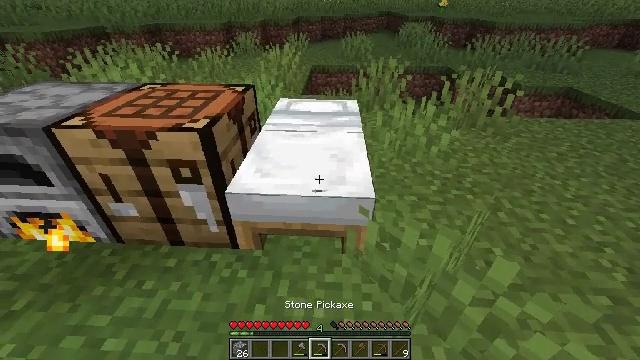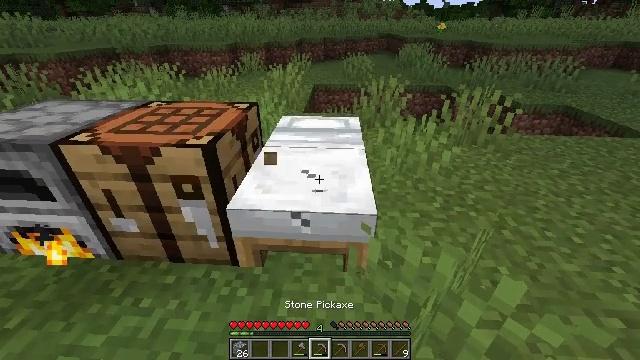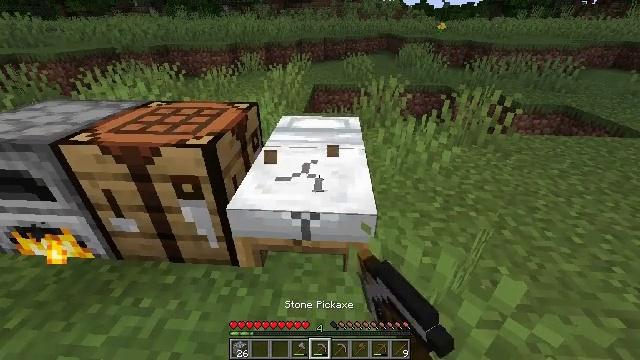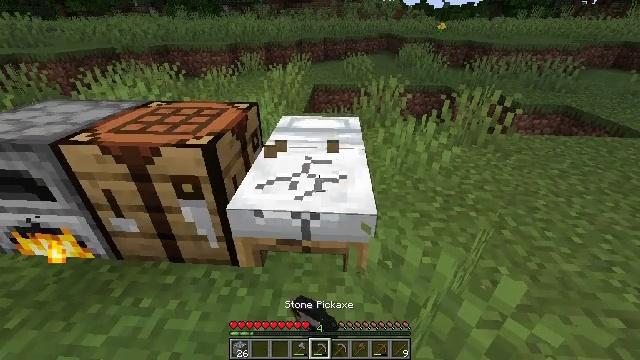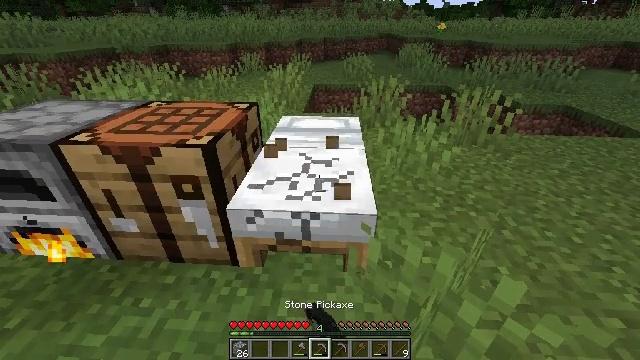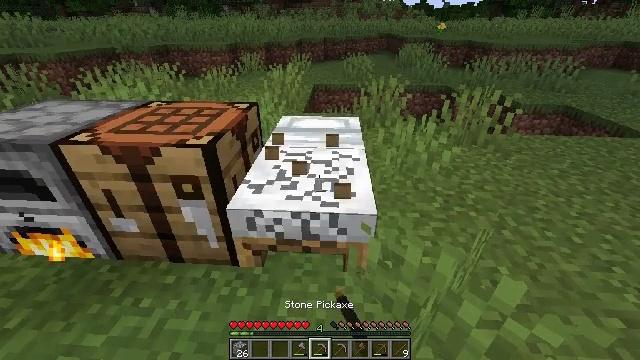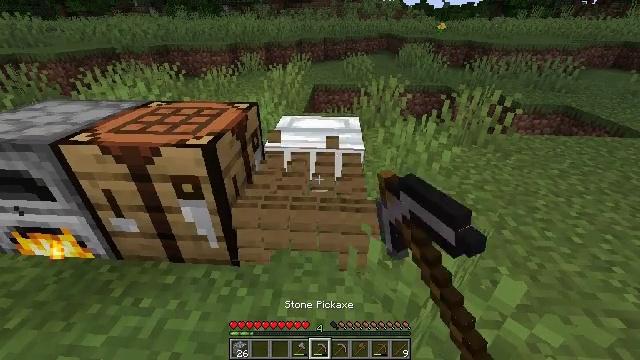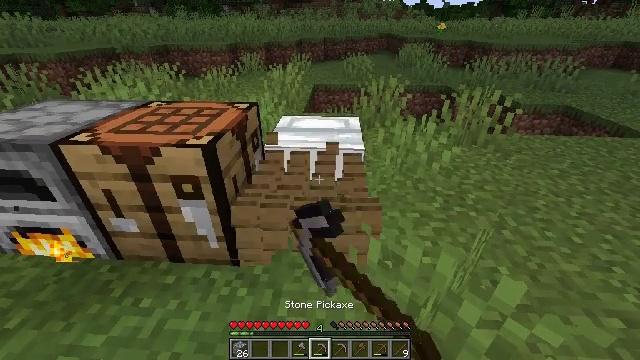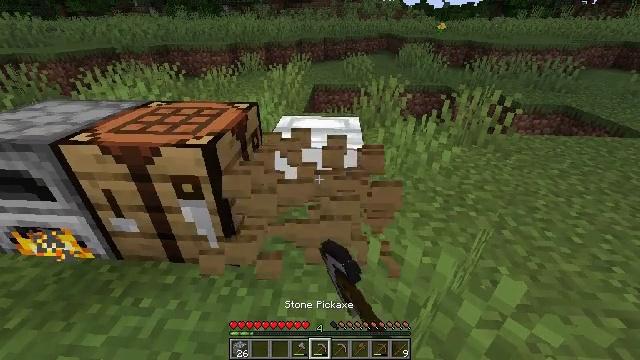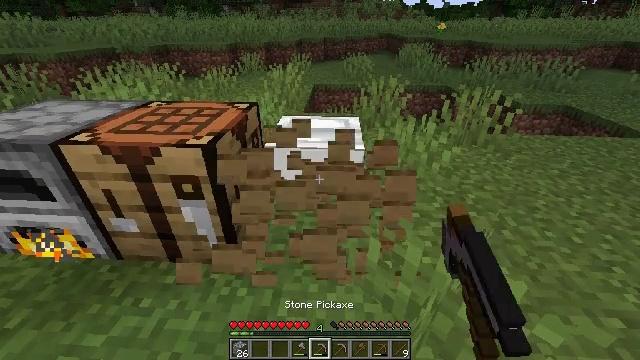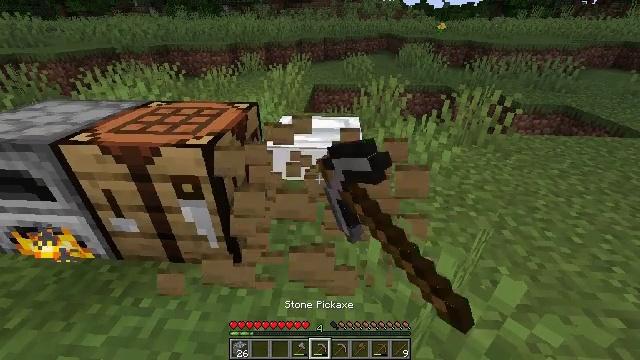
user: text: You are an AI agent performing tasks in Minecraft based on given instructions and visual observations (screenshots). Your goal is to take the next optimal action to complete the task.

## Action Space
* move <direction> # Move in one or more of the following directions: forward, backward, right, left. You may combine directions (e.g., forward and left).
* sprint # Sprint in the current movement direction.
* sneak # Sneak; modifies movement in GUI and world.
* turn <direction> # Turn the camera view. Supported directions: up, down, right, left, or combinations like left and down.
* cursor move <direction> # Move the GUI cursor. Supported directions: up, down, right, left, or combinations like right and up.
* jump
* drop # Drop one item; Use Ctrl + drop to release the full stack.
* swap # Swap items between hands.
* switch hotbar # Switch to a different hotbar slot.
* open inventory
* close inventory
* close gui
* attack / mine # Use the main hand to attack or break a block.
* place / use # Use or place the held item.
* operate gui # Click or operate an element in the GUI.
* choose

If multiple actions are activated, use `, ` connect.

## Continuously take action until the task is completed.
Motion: motion action
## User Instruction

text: Attack the white bed to collect it.
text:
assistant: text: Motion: turn up, attack / mine
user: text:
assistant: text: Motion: attack / mine
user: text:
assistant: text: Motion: attack / mine
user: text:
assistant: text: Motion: attack / mine
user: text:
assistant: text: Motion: attack / mine
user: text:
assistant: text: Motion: attack / mine
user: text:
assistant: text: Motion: attack / mine
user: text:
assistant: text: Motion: attack / mine
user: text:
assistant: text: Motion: attack / mine
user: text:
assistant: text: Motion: attack / mine
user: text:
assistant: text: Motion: attack / mine